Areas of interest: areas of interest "Business office"
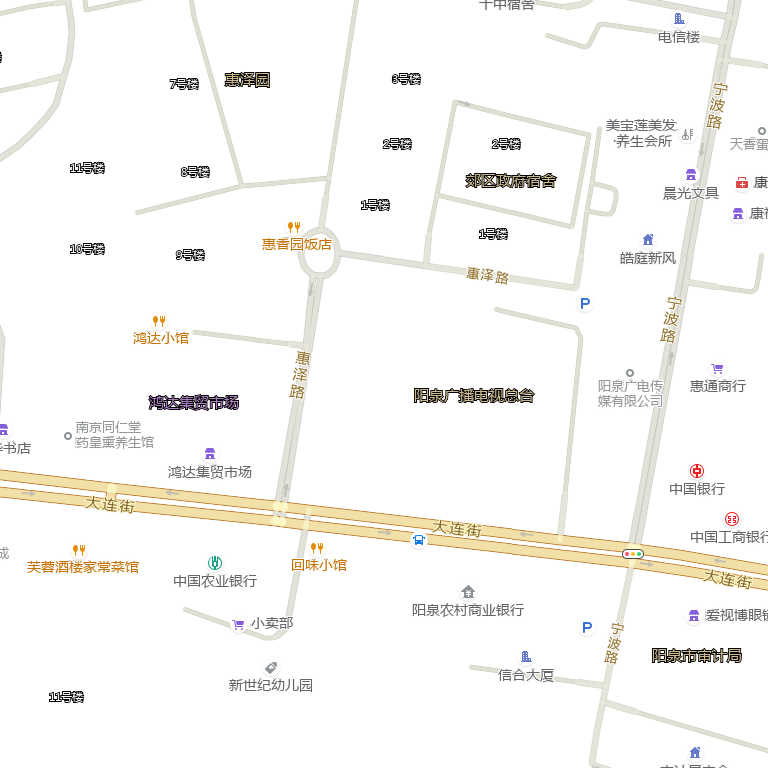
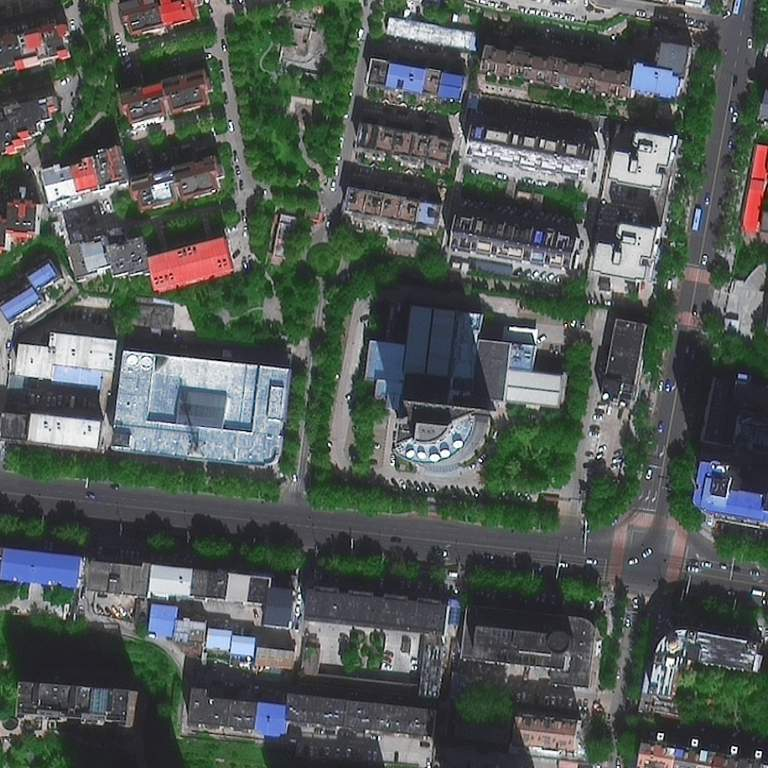